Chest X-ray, PA view. Patient: 24 years old, sex F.
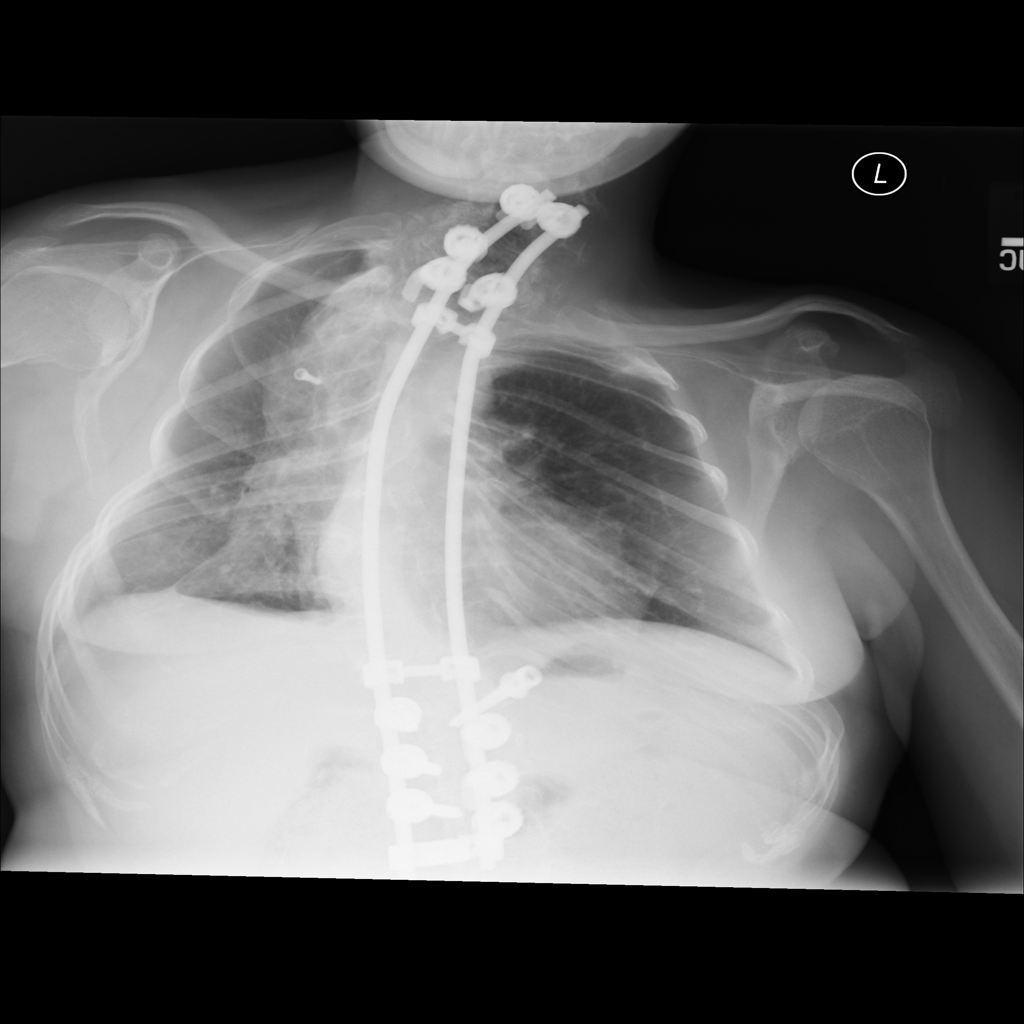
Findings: No Finding